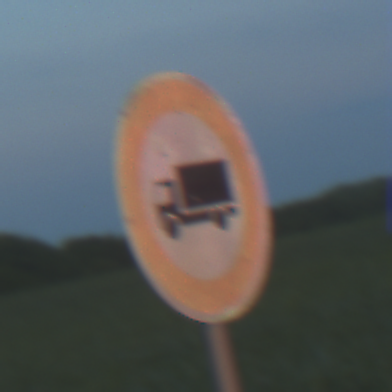
Verkehrszeichen: VerbotFuerKraftfahrzeugeUeberDreiKommaFuenfTonnen
Umgebung: Outdoor, Nature
Tageszeit: SunriseSunset
Wetter: PartlyCloudy
Licht: Natural
Jahreszeit: NotSpecified
Kontrast: MediumContrast